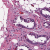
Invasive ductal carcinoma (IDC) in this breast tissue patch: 0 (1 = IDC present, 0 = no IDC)